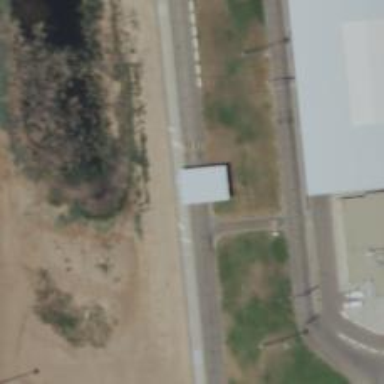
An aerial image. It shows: Border control barrier.